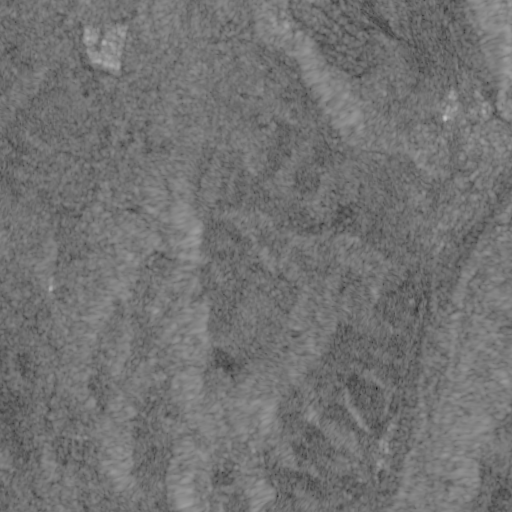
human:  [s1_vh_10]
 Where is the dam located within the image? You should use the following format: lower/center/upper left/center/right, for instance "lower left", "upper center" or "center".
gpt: The dam is located in the upper right of the image.
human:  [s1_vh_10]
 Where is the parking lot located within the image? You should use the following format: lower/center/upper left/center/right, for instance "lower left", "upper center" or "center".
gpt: The parking lot is located in the upper right of the image.
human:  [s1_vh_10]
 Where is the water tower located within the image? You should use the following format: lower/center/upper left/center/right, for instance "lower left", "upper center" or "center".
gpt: The water tower is located in the upper right of the image.
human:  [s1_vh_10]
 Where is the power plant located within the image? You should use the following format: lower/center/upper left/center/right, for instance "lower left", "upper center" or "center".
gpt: There is no power plant in the image.

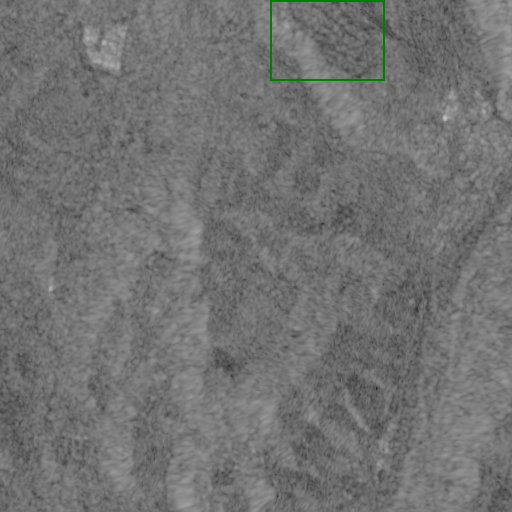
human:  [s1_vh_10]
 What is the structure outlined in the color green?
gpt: The structure outlined in green is a park.
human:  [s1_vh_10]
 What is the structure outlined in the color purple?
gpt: There is no purple outline.